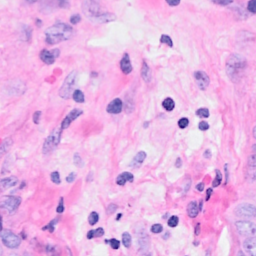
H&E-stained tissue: Breast